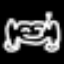
Label: frog